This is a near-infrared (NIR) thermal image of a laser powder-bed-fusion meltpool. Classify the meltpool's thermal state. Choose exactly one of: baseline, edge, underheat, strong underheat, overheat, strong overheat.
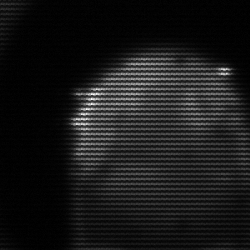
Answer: edge